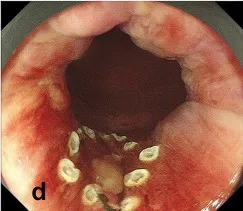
(D,E) Operation procedure of ESD.
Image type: endoscopy (gi_endoscopy)